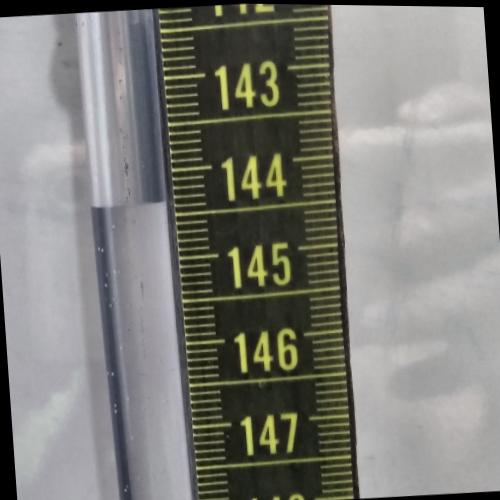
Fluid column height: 144.4 cm